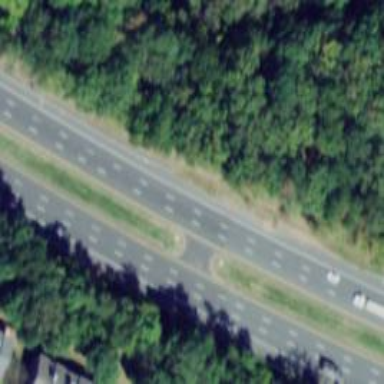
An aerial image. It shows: Trunk highway.